Interaction volume radius: 10 \u00c5
Interaction volume height: 45 \u00c5
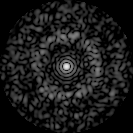
Disorder parameter: 0.8235